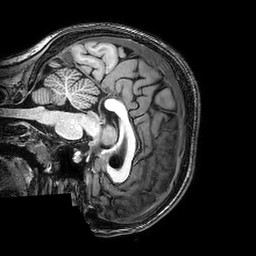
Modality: T1w
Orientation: sagittal
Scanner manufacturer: philips
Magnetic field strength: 3 T
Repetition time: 0.008175 s
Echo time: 0.00373 s